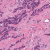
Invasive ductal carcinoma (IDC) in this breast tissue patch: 1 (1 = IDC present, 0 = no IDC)